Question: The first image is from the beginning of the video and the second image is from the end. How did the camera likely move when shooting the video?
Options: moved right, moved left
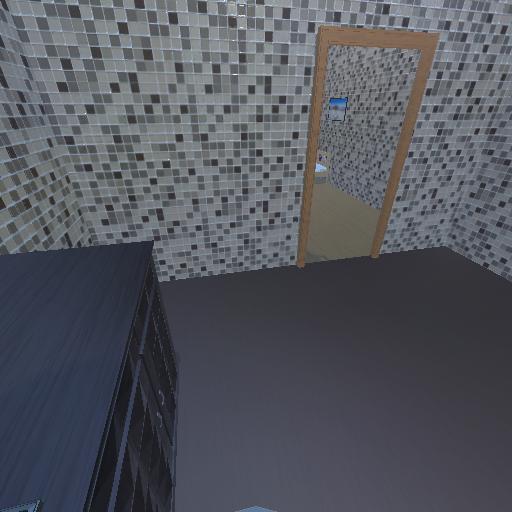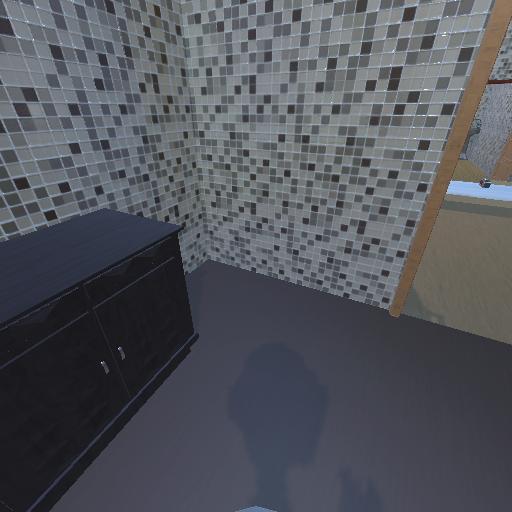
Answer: moved right